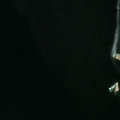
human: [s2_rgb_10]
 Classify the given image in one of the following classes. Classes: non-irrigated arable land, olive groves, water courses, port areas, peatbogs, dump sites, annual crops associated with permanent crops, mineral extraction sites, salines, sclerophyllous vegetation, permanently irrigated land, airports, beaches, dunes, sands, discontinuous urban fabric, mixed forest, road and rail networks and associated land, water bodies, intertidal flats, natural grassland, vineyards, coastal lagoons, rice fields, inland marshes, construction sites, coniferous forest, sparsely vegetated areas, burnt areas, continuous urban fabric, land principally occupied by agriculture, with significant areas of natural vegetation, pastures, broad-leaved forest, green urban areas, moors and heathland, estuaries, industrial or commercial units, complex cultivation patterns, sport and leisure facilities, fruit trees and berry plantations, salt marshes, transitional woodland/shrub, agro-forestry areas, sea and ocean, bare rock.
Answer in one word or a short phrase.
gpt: sea and ocean